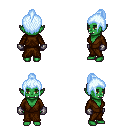
a pixel art fantasy rpg character, female body template, orc, green skin, brown robe, white pants, white cyan short topknot hairstyle, metal gloves, four views (front, back, left, right), 2x2 character sprite sheet, small pixel art, hard edges, no anti-aliasing